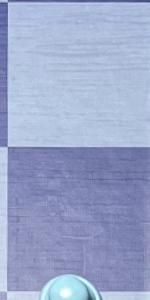
Label: Empty